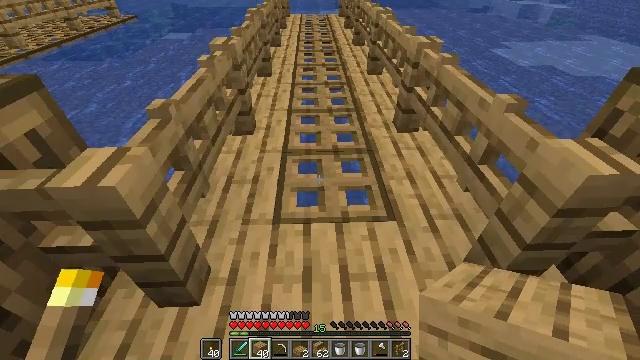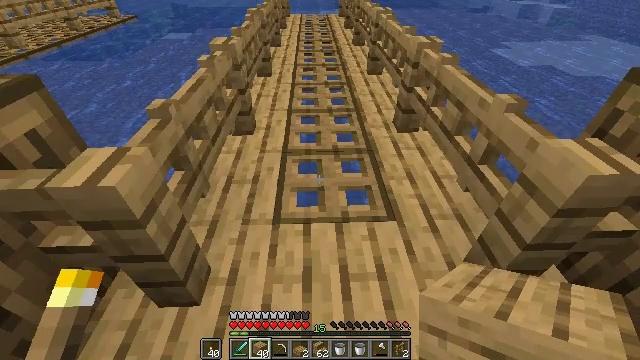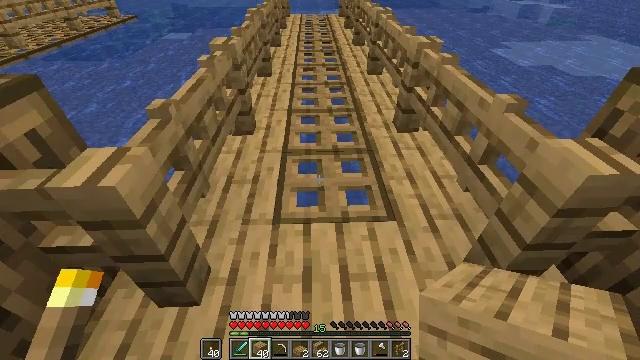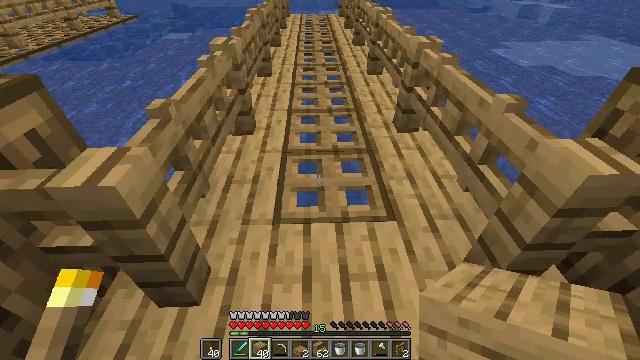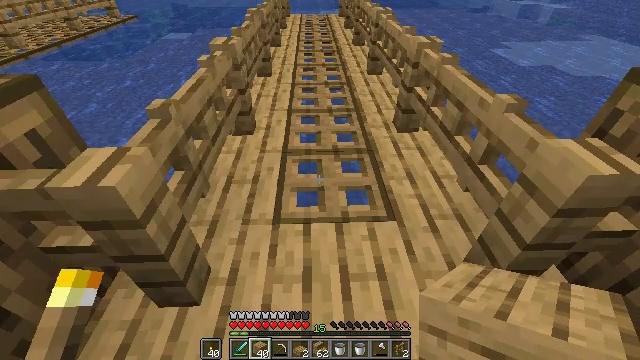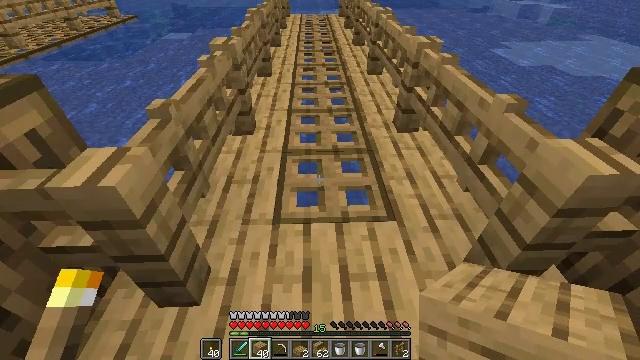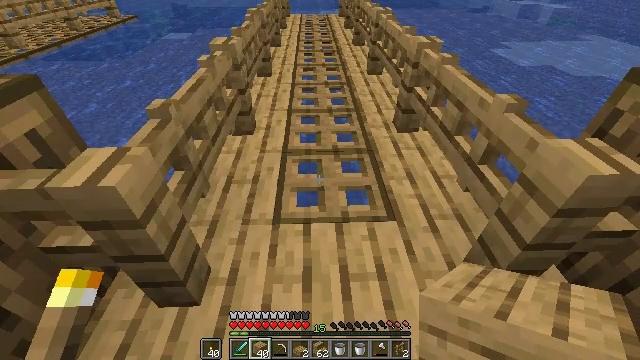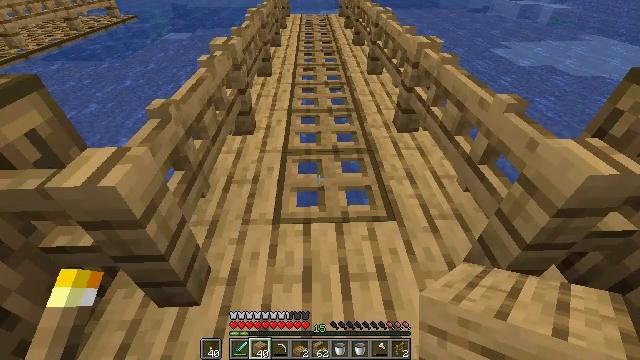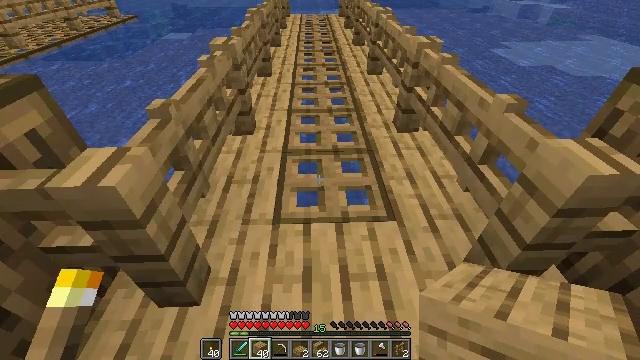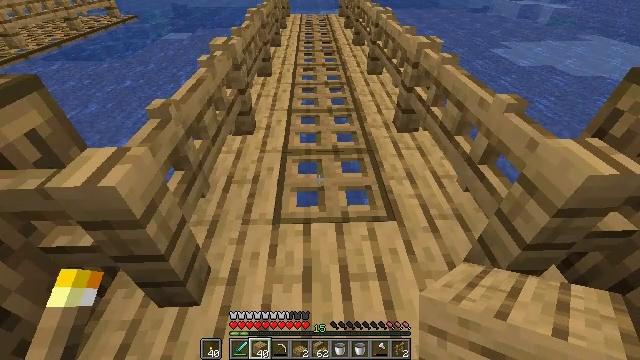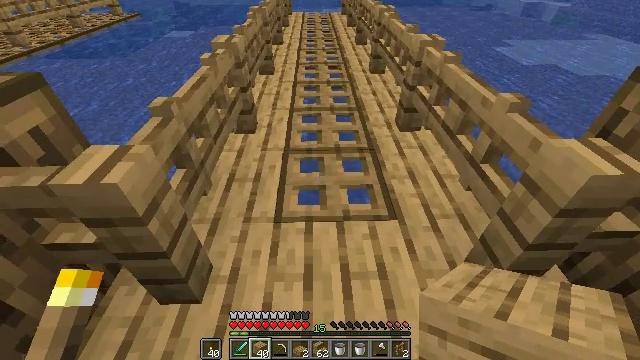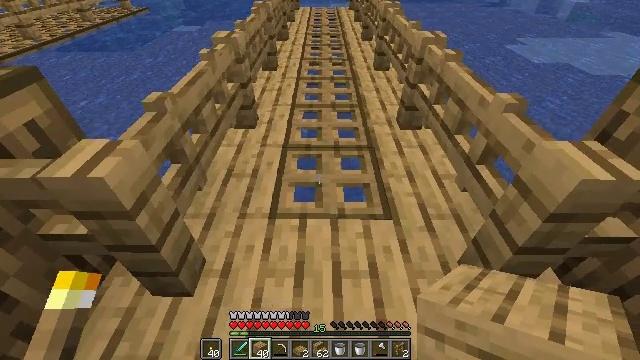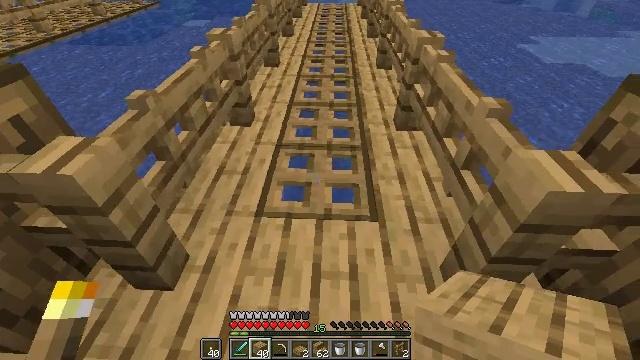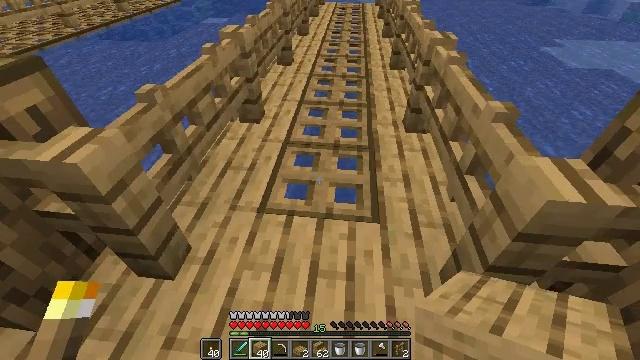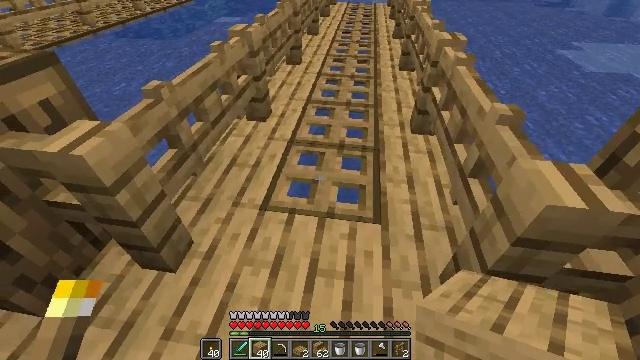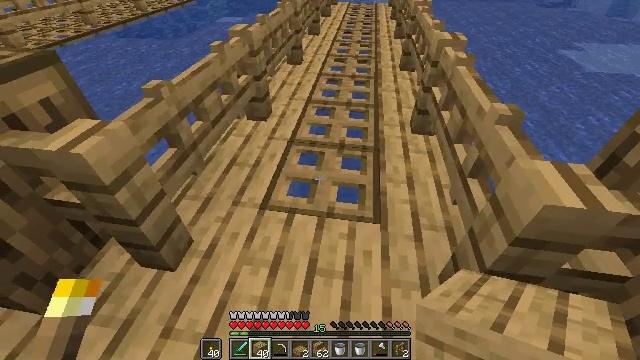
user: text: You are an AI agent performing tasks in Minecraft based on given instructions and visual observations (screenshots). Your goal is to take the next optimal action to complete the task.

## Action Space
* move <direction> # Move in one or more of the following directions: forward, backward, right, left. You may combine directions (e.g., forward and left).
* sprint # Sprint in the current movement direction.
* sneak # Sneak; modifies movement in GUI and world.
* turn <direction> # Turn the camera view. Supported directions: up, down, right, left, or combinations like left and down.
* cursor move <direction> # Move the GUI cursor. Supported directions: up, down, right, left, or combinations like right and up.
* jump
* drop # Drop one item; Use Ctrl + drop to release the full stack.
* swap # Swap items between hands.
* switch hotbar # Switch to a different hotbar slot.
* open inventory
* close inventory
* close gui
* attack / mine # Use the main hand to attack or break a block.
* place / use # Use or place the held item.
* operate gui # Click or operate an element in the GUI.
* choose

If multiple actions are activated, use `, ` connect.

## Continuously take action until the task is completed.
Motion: motion action
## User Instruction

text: Remove the oak trapdoor from its place.
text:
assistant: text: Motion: no_op
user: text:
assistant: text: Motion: no_op
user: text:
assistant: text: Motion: no_op
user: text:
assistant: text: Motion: no_op
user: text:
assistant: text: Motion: no_op
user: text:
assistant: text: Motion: no_op
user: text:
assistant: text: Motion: no_op
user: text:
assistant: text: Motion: no_op
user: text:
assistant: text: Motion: no_op
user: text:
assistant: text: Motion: no_op
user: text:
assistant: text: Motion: move right, turn left
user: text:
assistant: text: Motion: move right, turn left
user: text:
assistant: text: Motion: turn left
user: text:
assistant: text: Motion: turn left
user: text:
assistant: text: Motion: no_op
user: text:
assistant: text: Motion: no_op
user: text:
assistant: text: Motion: no_op
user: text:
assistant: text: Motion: move left
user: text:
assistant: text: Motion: move left
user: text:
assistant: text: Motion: move left, turn right
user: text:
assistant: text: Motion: turn right
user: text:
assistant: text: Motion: no_op
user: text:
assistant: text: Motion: no_op
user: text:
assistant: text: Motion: no_op
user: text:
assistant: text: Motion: no_op
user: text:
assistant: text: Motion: no_op
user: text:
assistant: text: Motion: no_op
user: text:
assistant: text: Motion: no_op
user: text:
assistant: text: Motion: no_op
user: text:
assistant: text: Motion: no_op